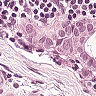
Metastatic tissue present: yes